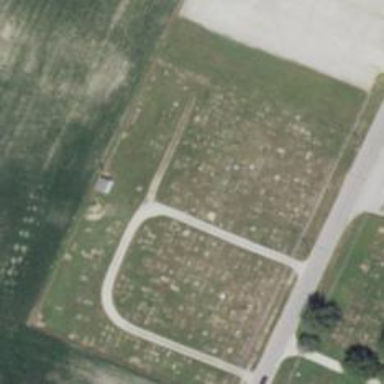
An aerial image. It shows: Cemetery.